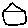
Label: house